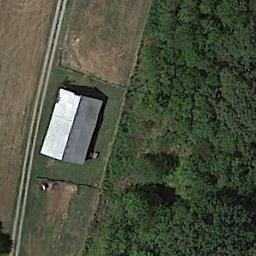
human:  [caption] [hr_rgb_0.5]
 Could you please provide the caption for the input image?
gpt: In a sparse residential area there is a gray house and many green trees, And a piece of farmland .

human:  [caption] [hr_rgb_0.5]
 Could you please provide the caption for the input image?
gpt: There are many trees beside the sparse residential .

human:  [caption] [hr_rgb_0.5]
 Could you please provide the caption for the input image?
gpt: There are several houses among the lush woods .

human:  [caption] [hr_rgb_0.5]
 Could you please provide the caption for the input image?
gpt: The sparse residential is on the bare land next to grass and some trees .

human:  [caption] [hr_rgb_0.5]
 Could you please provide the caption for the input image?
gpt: A sparse residential area with many green trees and a black and white building .